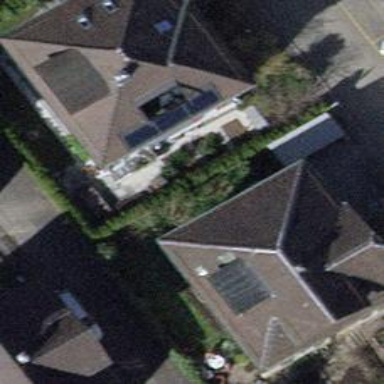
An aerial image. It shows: Detached building with hipped roof shape.